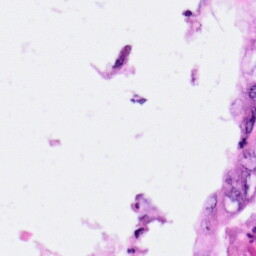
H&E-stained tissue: Pancreatic